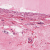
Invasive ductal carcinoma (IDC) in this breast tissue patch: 0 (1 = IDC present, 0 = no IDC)